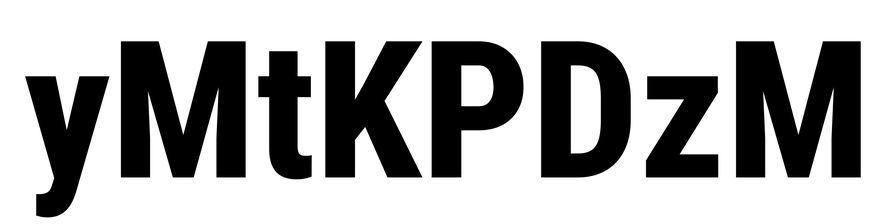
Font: Roboto_Condensed_ExtraBold